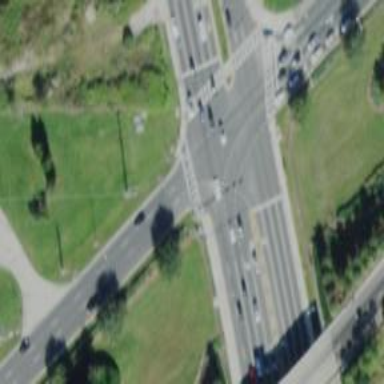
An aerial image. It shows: Marked crossing on cycleway road.